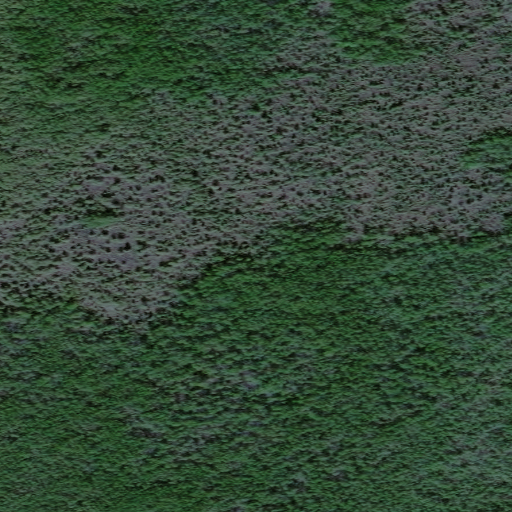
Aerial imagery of valley in Alaska named Bear Gulch containing only unknown